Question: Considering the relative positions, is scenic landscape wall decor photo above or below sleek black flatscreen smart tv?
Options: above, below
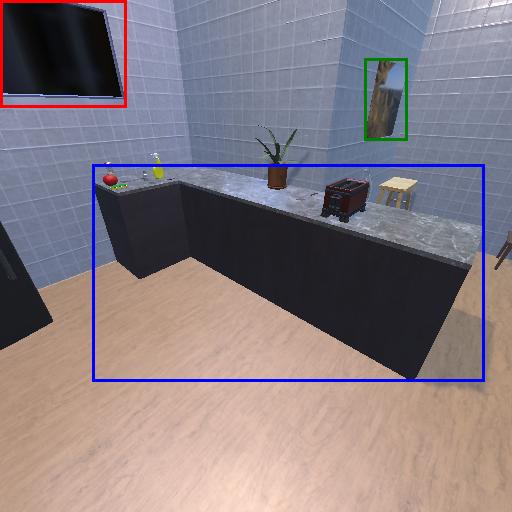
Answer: above